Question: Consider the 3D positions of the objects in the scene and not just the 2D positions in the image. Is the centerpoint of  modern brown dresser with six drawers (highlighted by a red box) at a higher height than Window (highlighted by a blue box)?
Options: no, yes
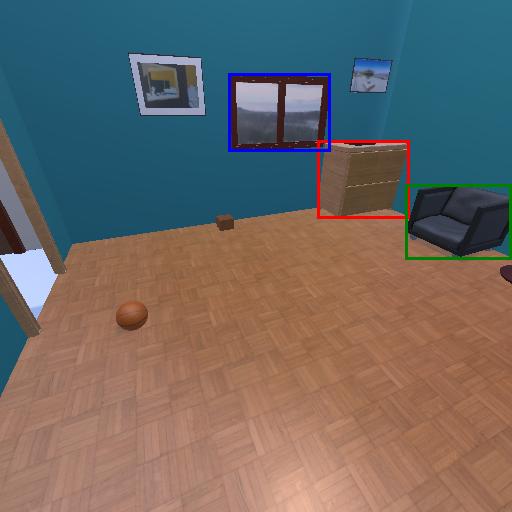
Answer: no